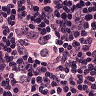
Metastatic tissue present: yes